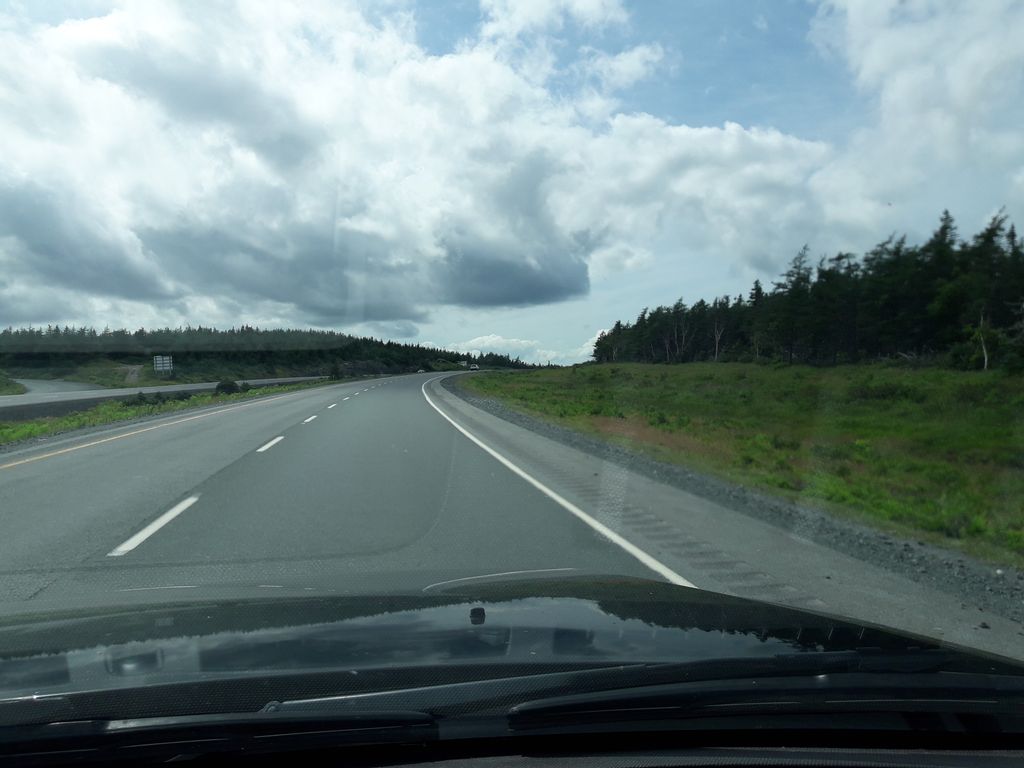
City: st_johns